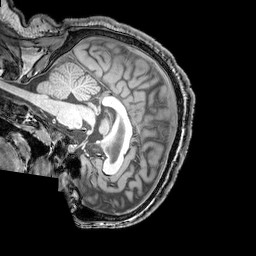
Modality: T1w
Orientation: sagittal
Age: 25
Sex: male
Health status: healthy
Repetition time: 0.081 s
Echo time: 0.037 s